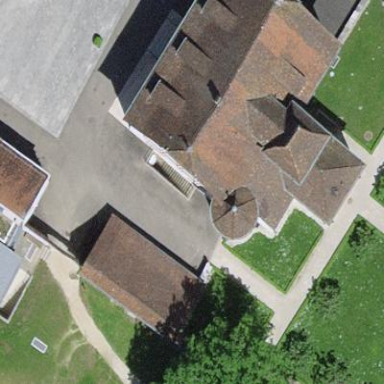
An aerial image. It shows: Historic stately castle building.